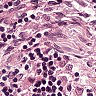
Metastatic tissue present: no